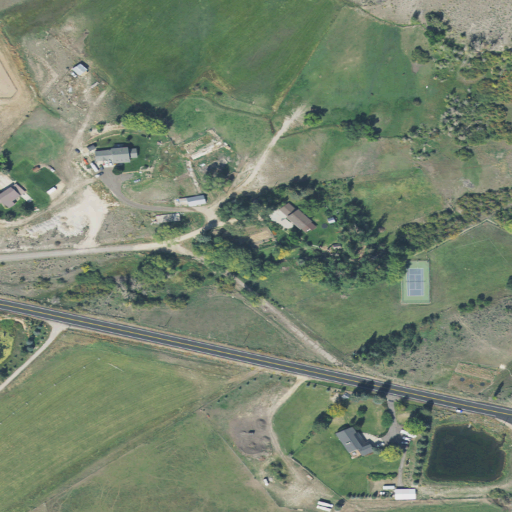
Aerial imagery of valley in Utah named Coyote Hollow containing pasture, shrub, open development, low intensity development, deciduous forest, and medium intensity development